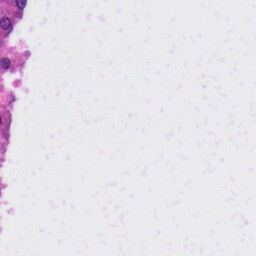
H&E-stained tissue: Liver